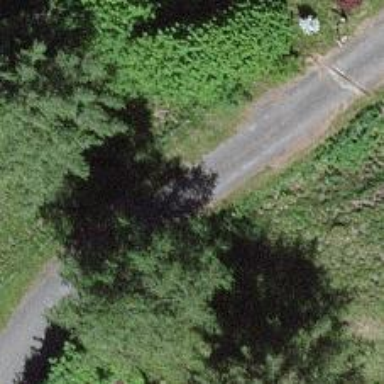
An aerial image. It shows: Driveway on living street.